Field crop: maize
Growth stage: 2
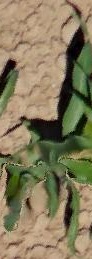
Species: maize